Question: I am developing the image upload module for my asp.net mvc application. for that I write code partially in my view page as
'''
//Other html code...
<div id="popuup_div" class="popup_msg">
<form action="/UserProfile/uploadfile" method="post" enctype="multipart/form-data">
<%= Html.Hidden("userIdForFile",Model.UserId) %>
<p>
<label for="ProfilePhoto"><%= Resources.Global.ProfilePhoto %>:</label>
<input type="file" name="pPhoto" />
</p>
<input type="submit" value="upload" /> |<input type="button" value="close" onclick="javascript:$('#popuup_div').hide();" />
</form>
</div>
//Other html code...
'''
But unable to call the action after code get published . why should be this . can somebody help me ?
'''
<% using (Html.BeginForm("uploadfile", "UserProfile", FormMethod.Post, new { id = "testform", enctype = "multipart/form-data" }))
{%>
<%= Html.Hidden("userIdForFile", Model.UserId)%>
<p>
<label for="ProfilePhoto"><%= Resources.Global.ProfilePhoto%>:</label>
<input type="file" name="pPhoto" />
</p>
<input type="submit" value="upload" /> |<input type="button" value="close" onclick="javascript:$('#popuup_div').hide();" />
<% } %>
**Edited**
'''
In firebug i got this text of my HTML with light colored :
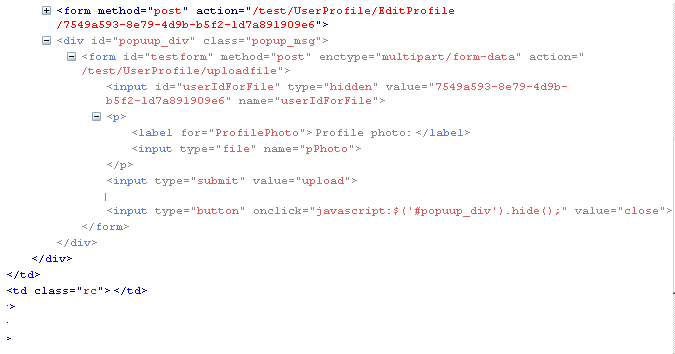
Answer: I suspect that when you publish the site there is a virtual directory involved. So '/UserProfile/uploadfile' is no longer a correct url. To avoid this you should never hardcode your urls like this. I would recommend you using HTML helpers.
So:
'''
<% using (Html.BeginForm("uploadfile", "UserProfile", null, FormMethod.Post, new { enctype = "multipart/form-data" })) { %>
...
<% } %>
'''